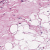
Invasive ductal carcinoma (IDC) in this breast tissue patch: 0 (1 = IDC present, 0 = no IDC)